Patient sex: F
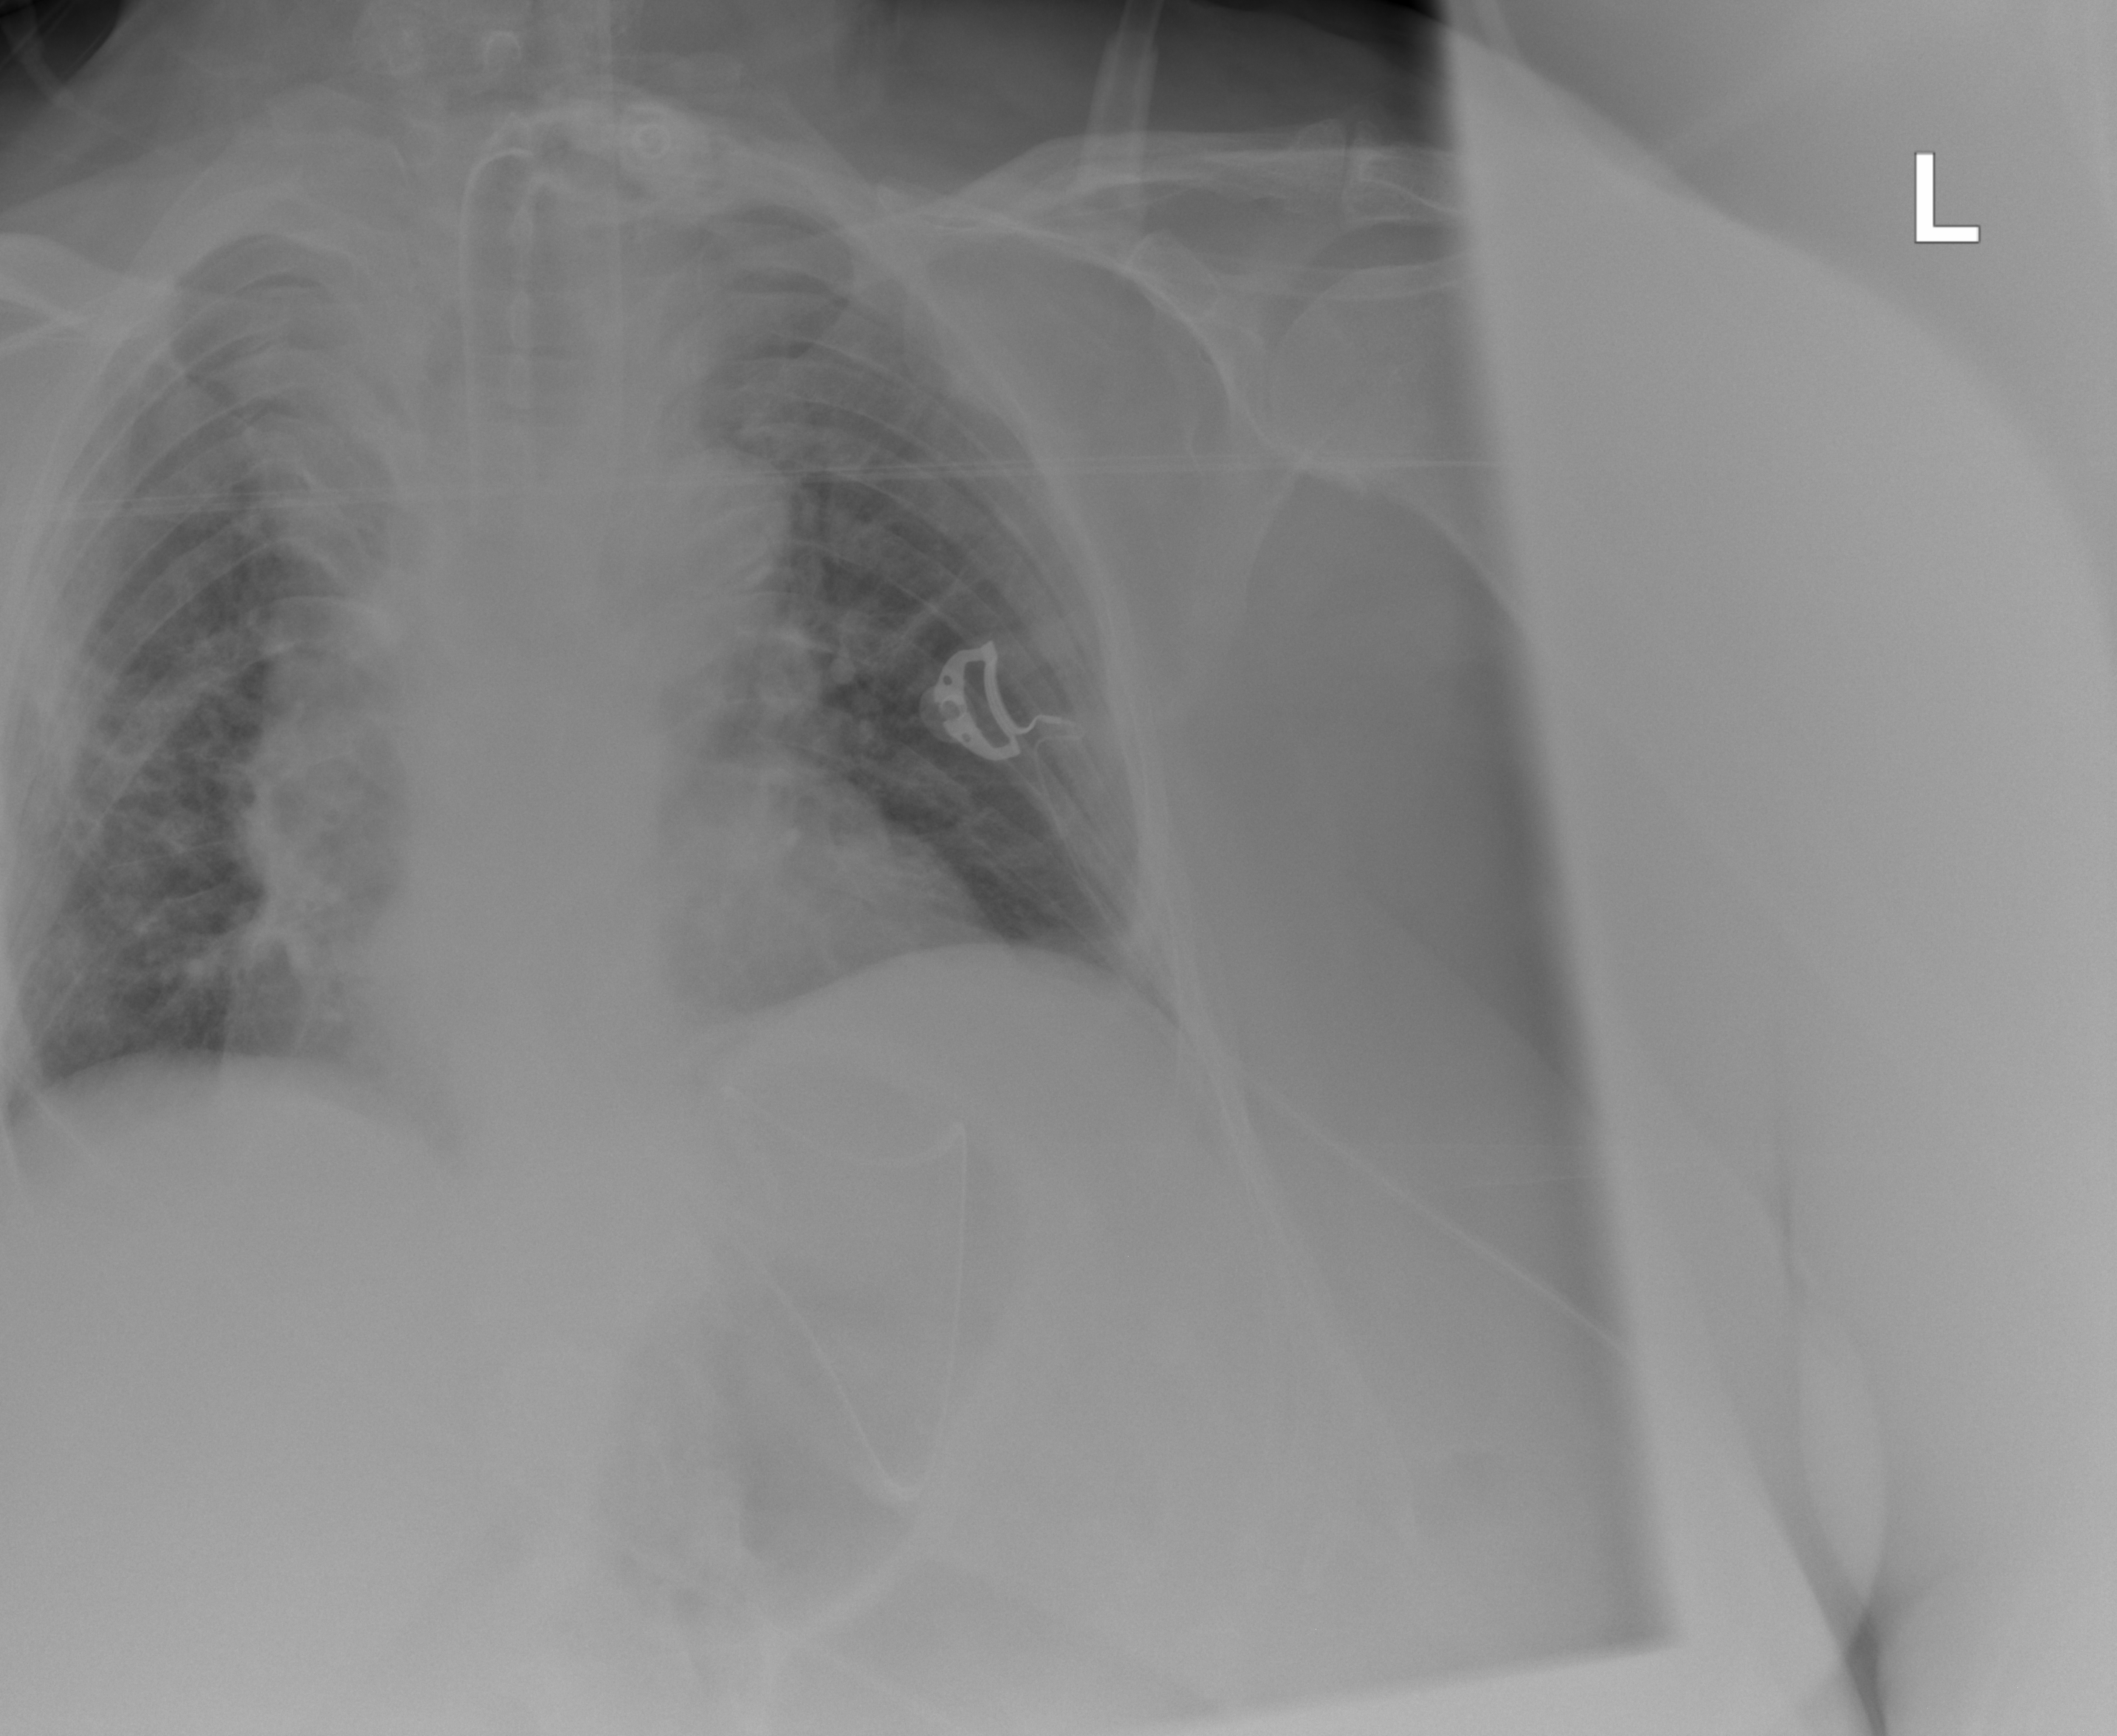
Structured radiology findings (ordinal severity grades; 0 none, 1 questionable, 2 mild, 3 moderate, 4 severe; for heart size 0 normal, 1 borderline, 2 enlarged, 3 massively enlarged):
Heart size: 2
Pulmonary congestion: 0
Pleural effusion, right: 2
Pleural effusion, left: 0
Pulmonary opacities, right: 2
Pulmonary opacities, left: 1
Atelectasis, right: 2
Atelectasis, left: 0